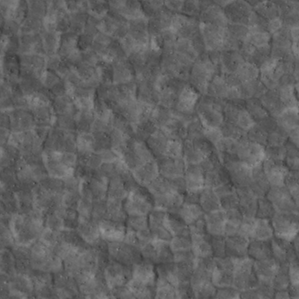
Label: non_frost